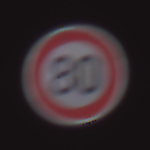
Verkehrszeichen: Geschwindigkeit80
Umgebung: Outdoor, Urban
Tageszeit: SunriseSunset
Wetter: PartlyCloudy
Licht: Natural
Jahreszeit: NotSpecified
Kontrast: LowContrast